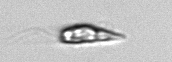
Label: Euglena